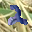
Label: 2